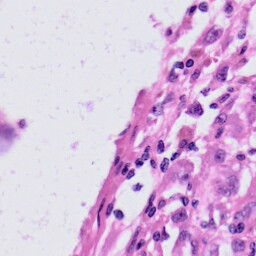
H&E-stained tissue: Skin